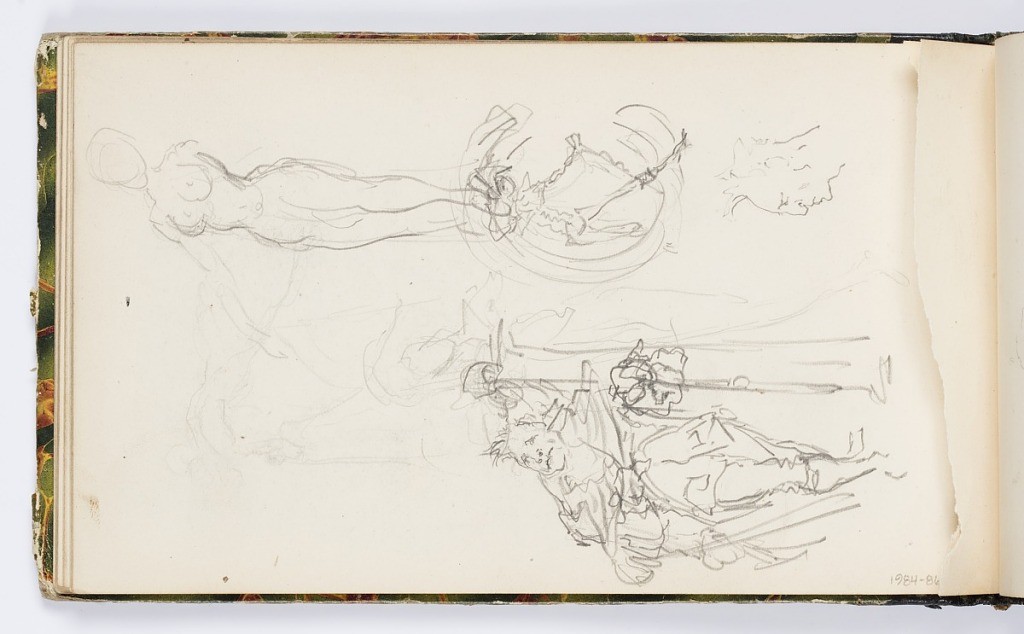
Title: Sketchbook Page: Various Figures
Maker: Kenyon Cox, American, 1856–1919
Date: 1875
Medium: Graphite on paper
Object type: Sketchbook folio
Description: In the upper right, a standing nude female, facing frontally. Below, profile of a man's head. In the lower left, sketch of a man, possibly in 17th-century costume, standing near a column with a sword or cane in his right hand.